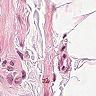
Metastatic tissue present: no